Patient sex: M
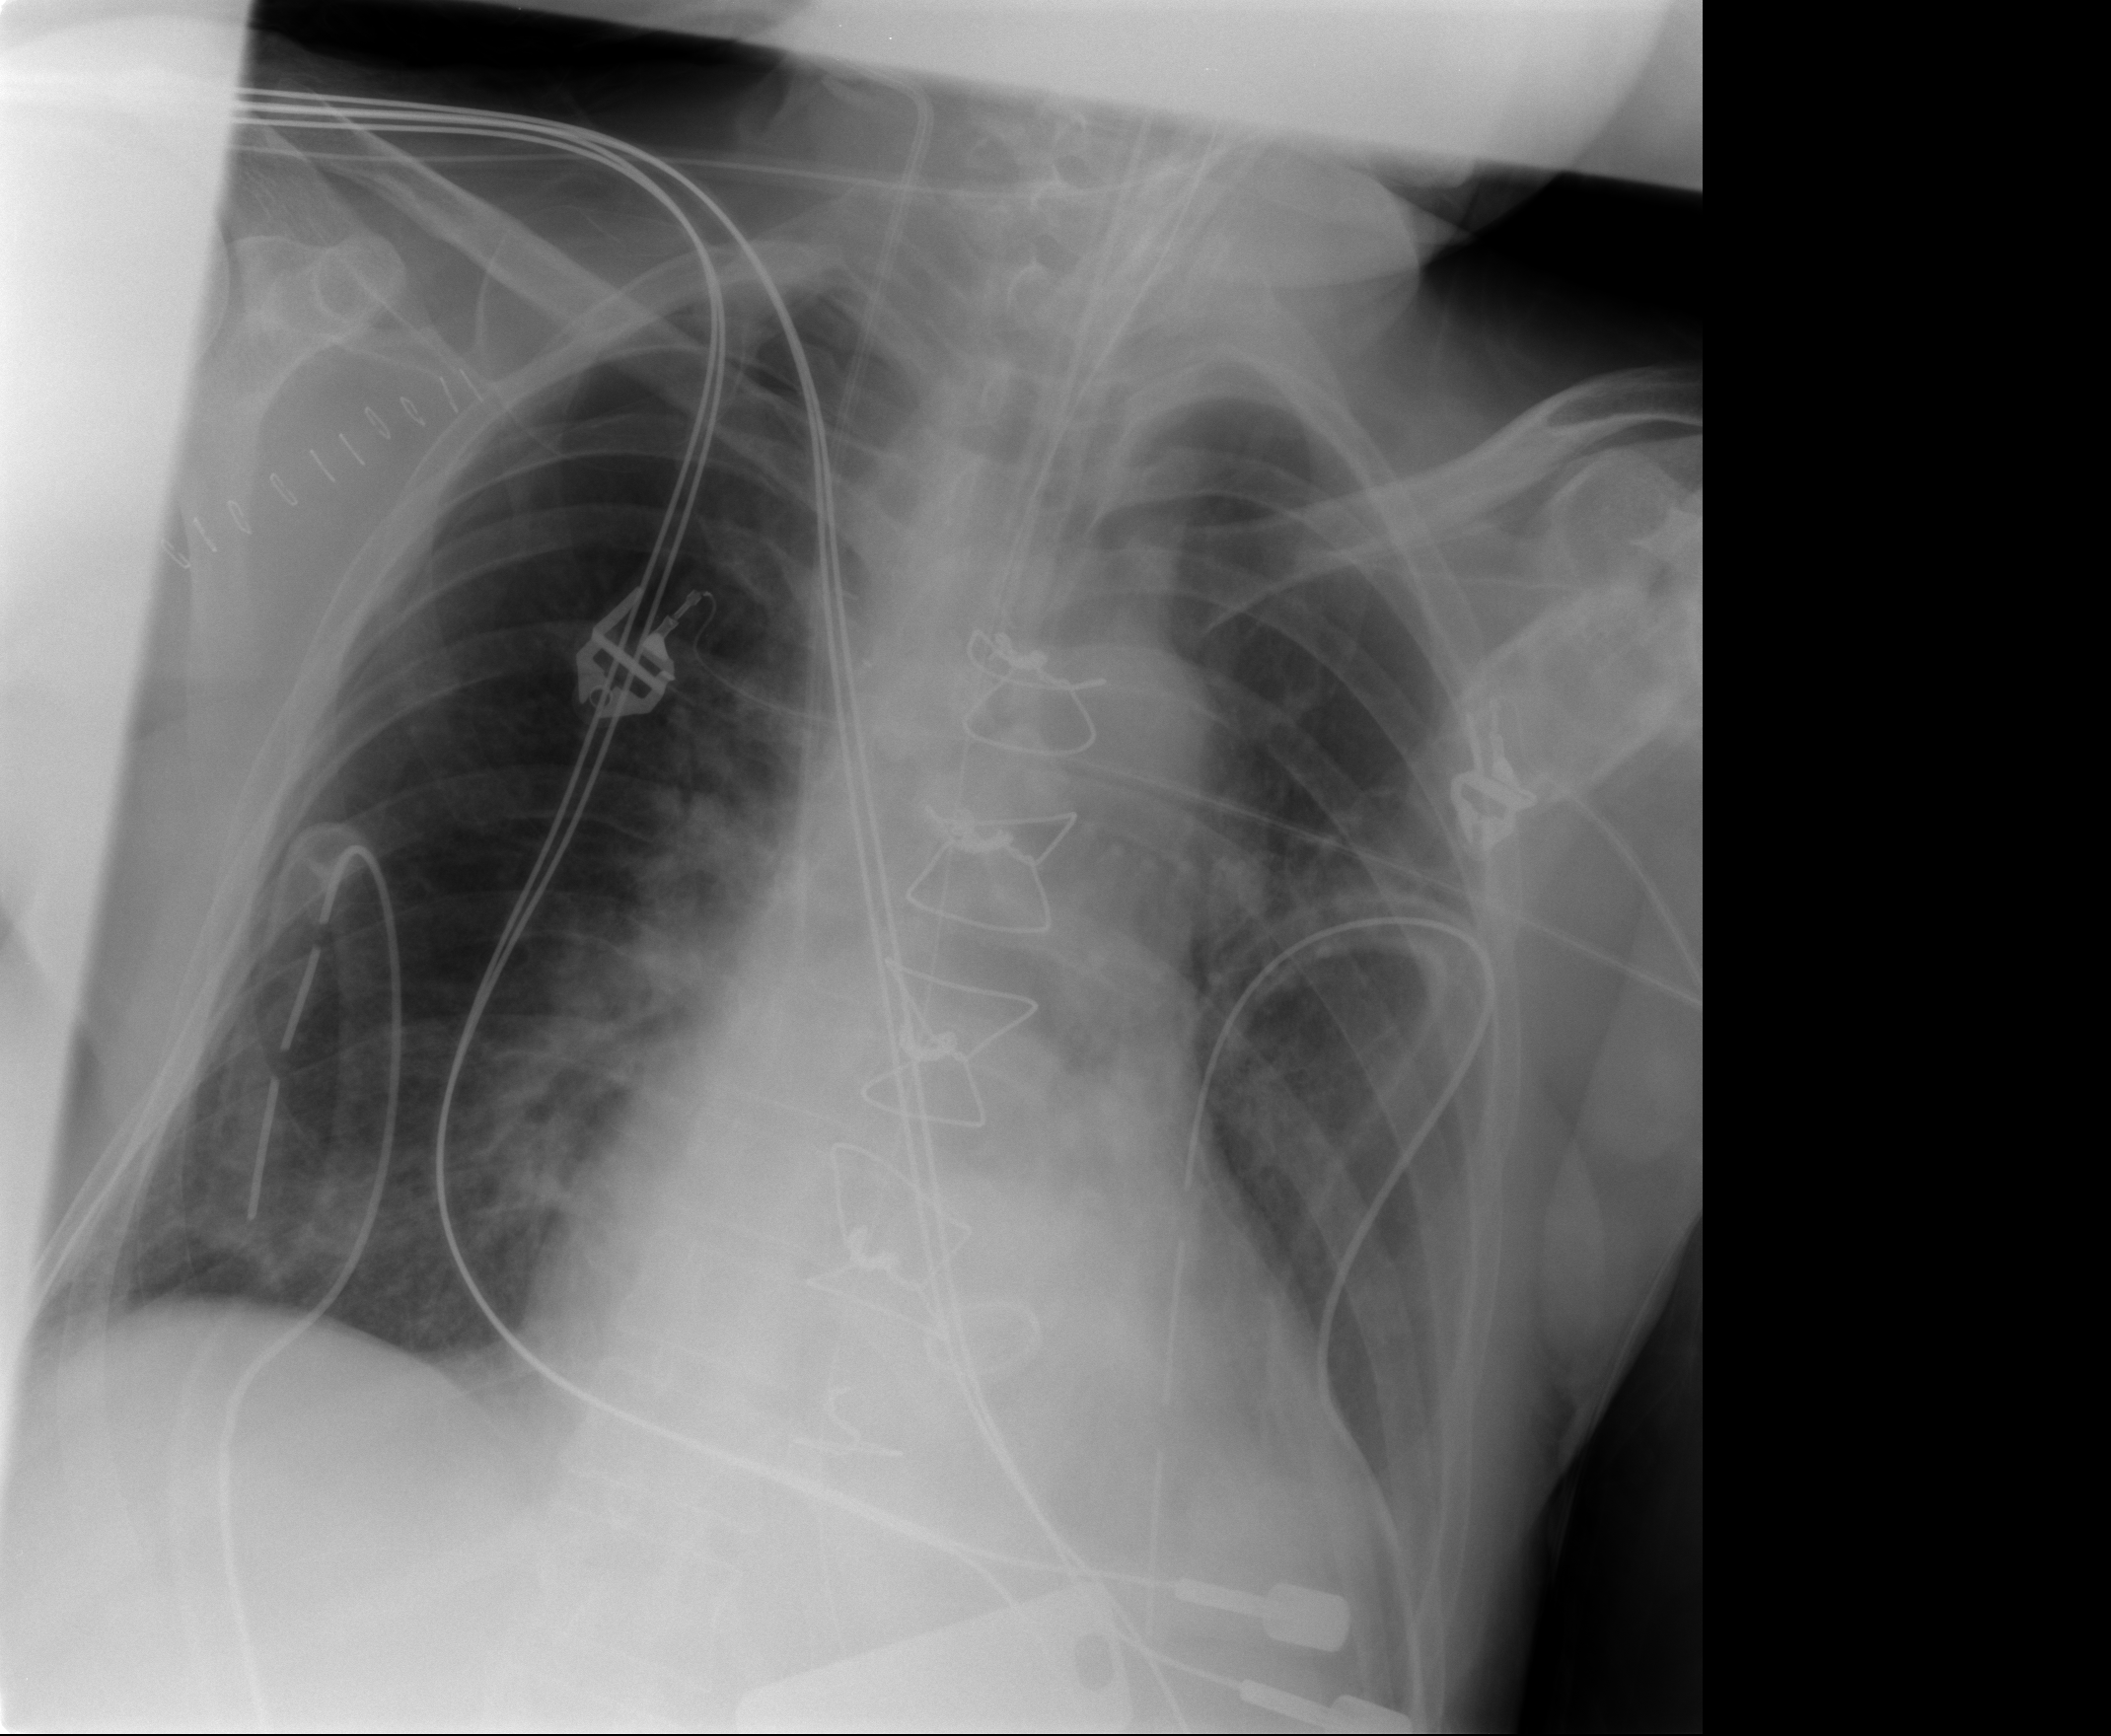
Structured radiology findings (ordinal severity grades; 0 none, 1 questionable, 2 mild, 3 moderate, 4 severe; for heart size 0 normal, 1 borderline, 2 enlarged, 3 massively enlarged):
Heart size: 1
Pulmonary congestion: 1
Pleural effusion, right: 0
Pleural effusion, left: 0
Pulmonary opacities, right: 1
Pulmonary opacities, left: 1
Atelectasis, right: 2
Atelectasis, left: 2